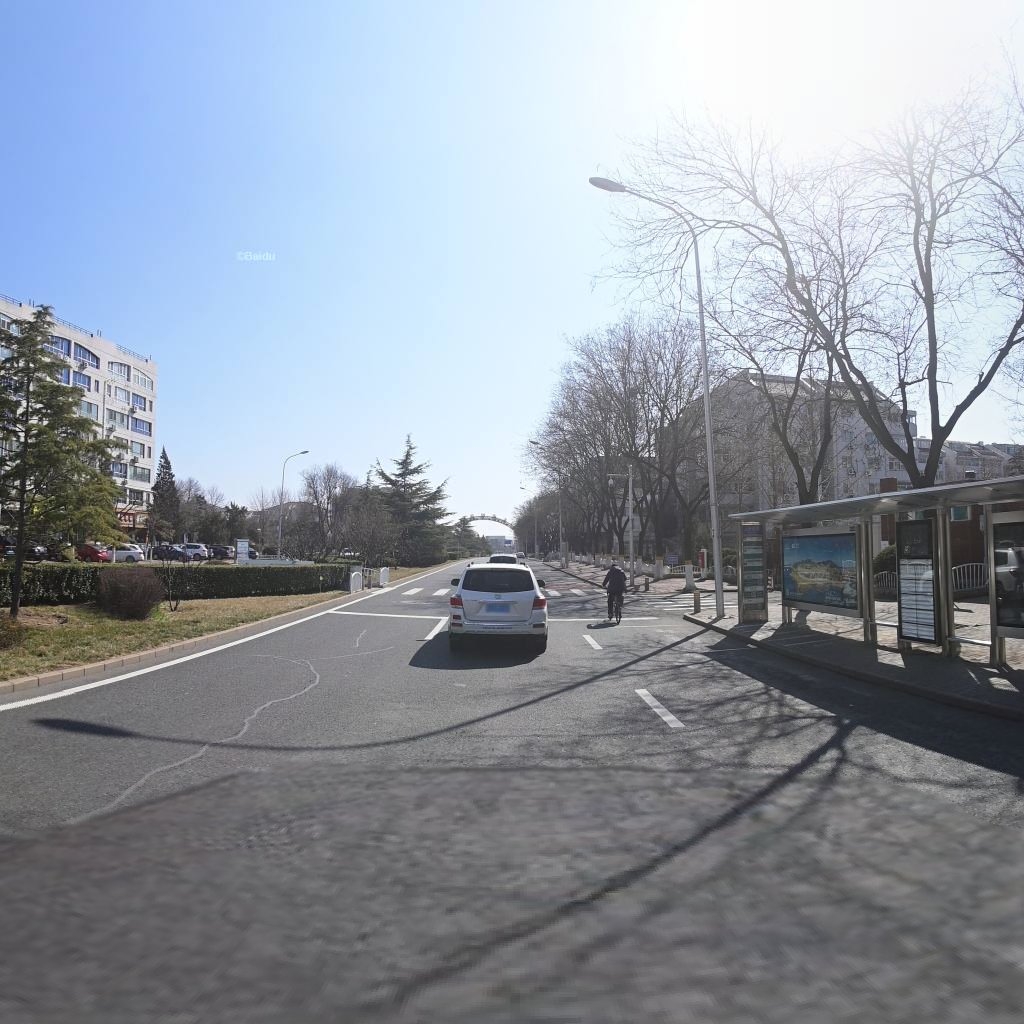
Region: Haidian
Road damage annotations: longitudinal patch, transverse patch, transverse patch, longitudinal patch